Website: macys
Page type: customer-info-address
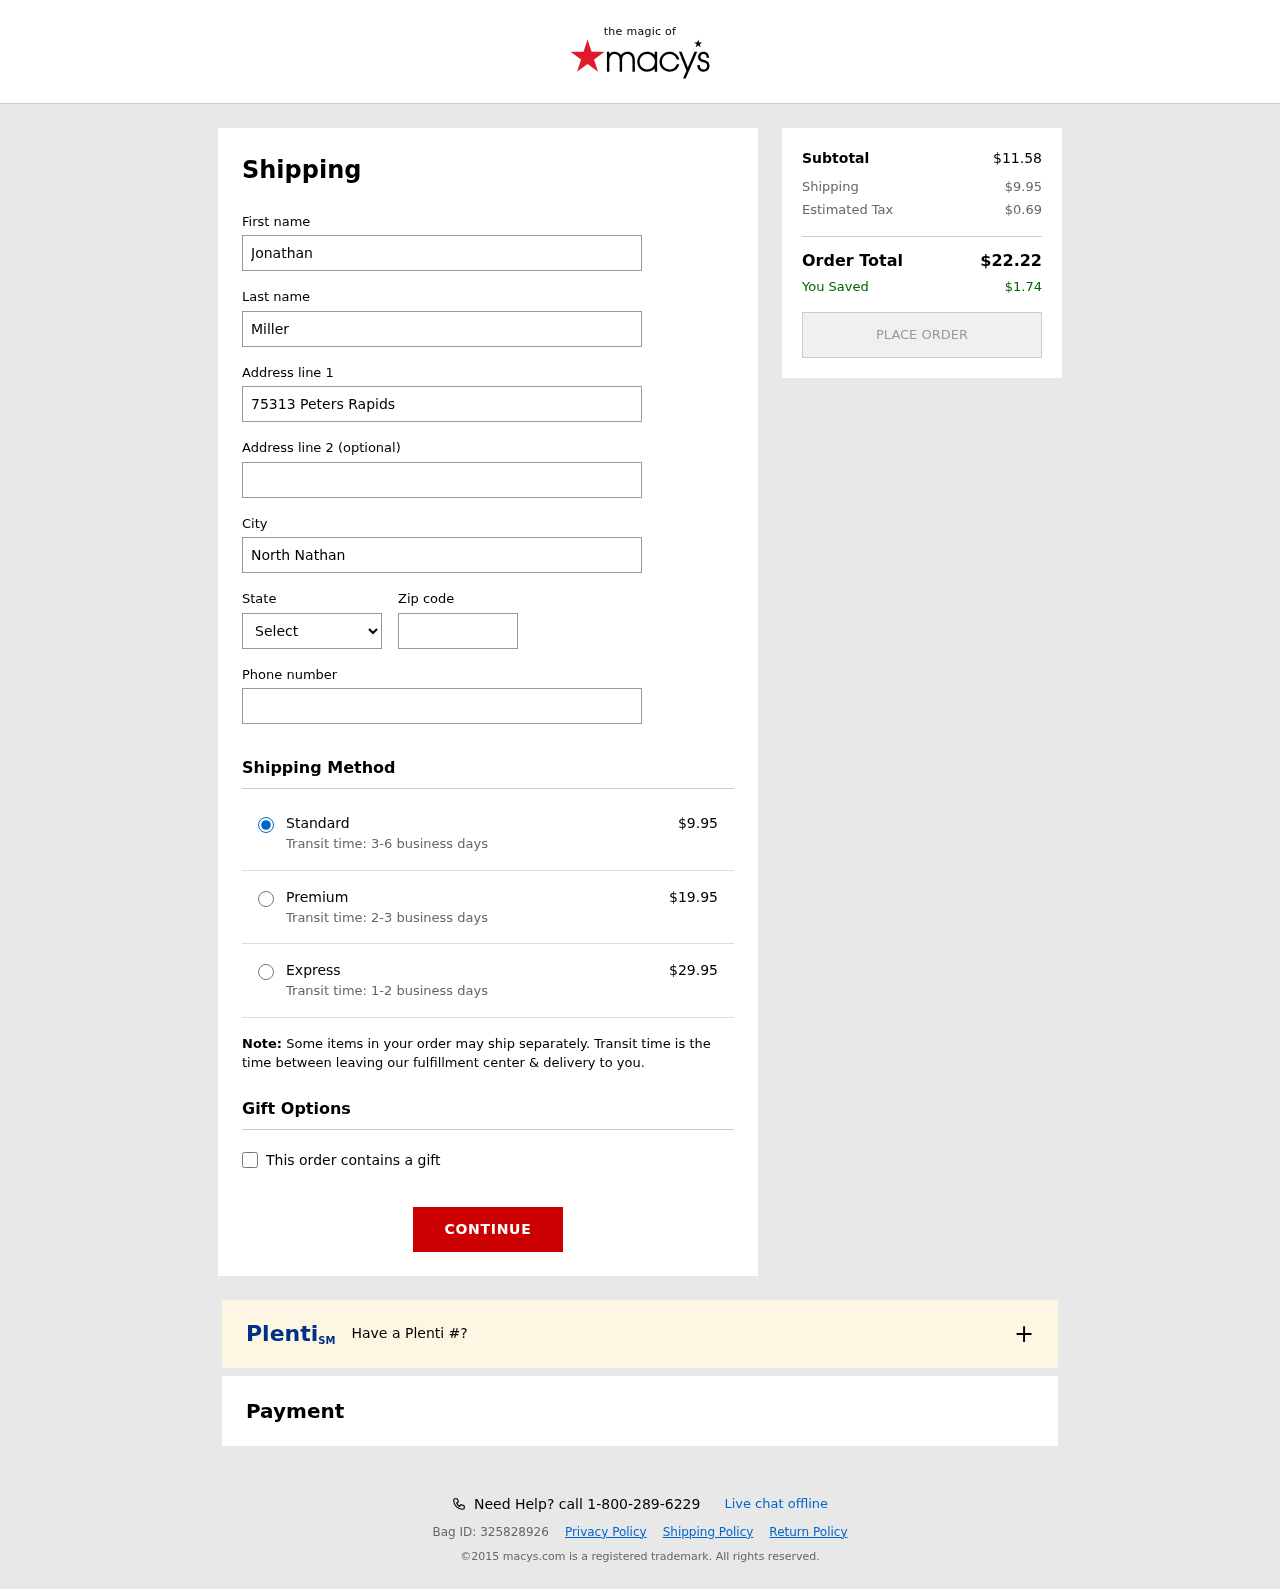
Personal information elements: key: PII_CITY
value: North Nathan
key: PII_FIRSTNAME
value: Jonathan
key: PII_LASTNAME
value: Miller
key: PII_PHONE
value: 6798633467
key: PII_POSTCODE
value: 93476
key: PII_STATE_ABBR
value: WV
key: PII_STREET
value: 75313 Peters Rapids
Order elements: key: ORDER_SHIPPING_COST
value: $9.95
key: ORDER_SHIPPING_COST_PREMIUM
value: $19.95
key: ORDER_SHIPPING_COST_EXPRESS
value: $29.95
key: ORDER_SUBTOTAL
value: $11.58
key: ORDER_TAX
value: $0.69
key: ORDER_TOTAL
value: $22.22
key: ORDER_SAVINGS
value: $1.74